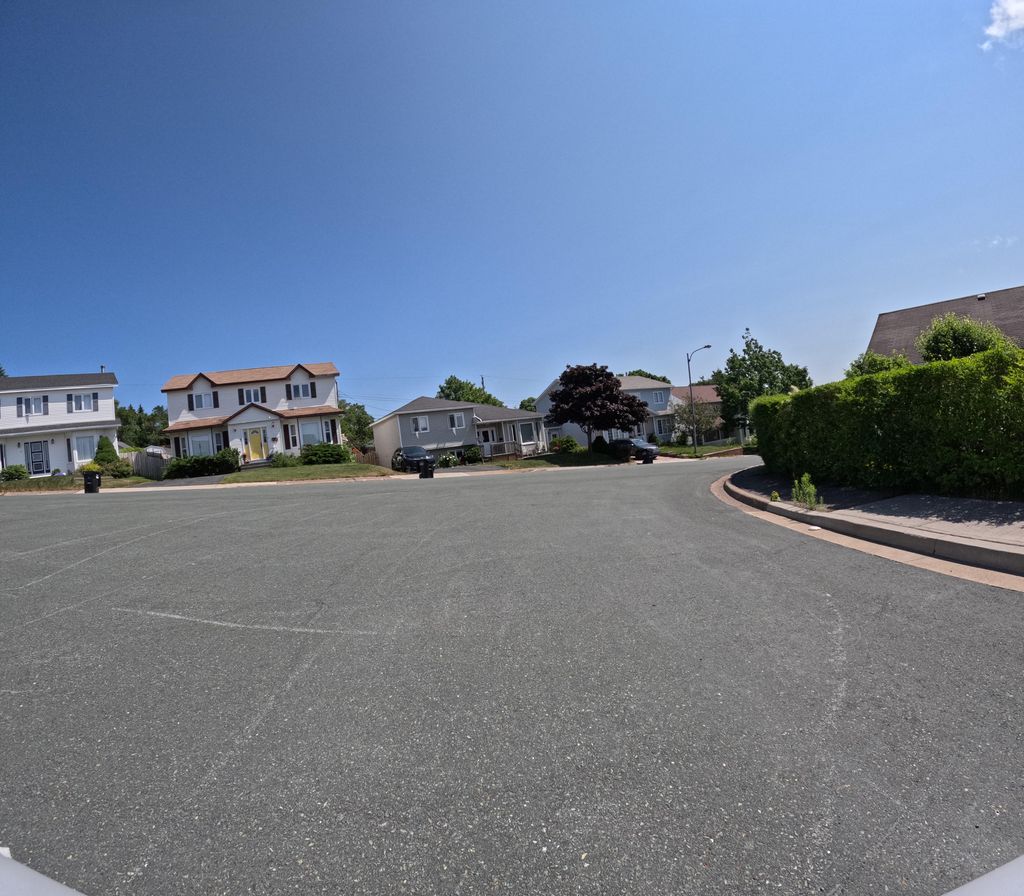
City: st_johns